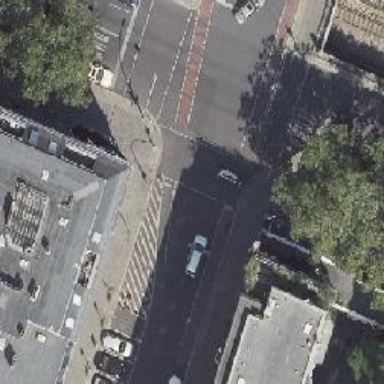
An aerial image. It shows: Footway crossing with traffic signals.